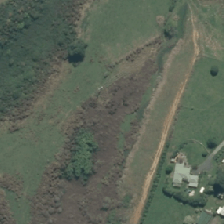
Land cover: grose_broom